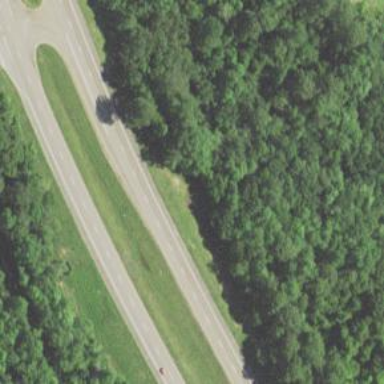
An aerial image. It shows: Asphalt trunk highway which is also expressway.